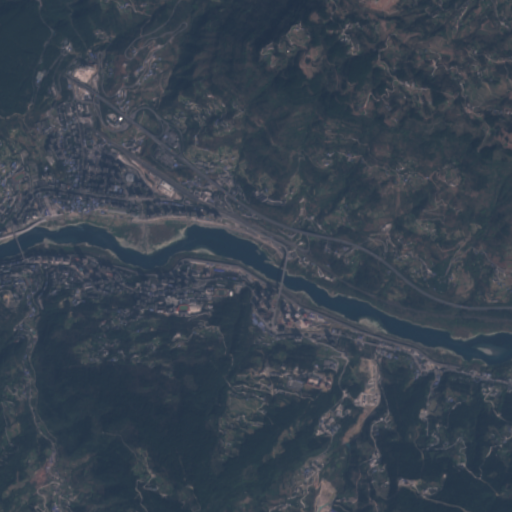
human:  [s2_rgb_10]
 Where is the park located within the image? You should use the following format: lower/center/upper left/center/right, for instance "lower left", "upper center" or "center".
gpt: The park is located in the upper left of the image.
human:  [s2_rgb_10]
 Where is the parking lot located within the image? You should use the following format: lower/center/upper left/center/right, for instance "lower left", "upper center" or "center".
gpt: The parking lot is located in the upper left of the image.
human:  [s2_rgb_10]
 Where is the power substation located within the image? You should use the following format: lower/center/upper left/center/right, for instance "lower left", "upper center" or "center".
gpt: The power substation is located in the center left of the image.
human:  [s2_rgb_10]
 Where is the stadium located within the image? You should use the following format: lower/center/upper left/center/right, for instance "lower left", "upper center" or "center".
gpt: The stadium is located in the center left of the image.
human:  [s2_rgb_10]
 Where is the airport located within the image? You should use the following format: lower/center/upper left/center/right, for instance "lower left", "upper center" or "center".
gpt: There is no airport in the image.